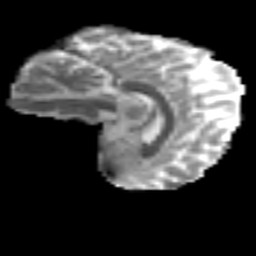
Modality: MD
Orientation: sagittal
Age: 26
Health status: ill
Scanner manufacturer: philips
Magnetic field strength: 3 T
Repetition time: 9 s
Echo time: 0.127 s